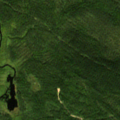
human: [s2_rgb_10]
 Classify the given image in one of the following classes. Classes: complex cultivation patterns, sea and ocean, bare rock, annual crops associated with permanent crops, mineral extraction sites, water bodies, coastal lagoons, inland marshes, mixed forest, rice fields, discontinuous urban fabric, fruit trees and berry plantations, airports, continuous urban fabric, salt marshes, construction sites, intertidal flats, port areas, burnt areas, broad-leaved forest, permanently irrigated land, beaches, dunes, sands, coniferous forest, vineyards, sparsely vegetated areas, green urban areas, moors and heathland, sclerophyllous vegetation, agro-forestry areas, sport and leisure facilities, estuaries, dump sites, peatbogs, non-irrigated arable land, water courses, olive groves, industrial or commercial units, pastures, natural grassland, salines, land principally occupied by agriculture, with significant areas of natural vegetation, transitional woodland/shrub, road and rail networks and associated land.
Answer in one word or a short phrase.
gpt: coniferous forest